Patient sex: M
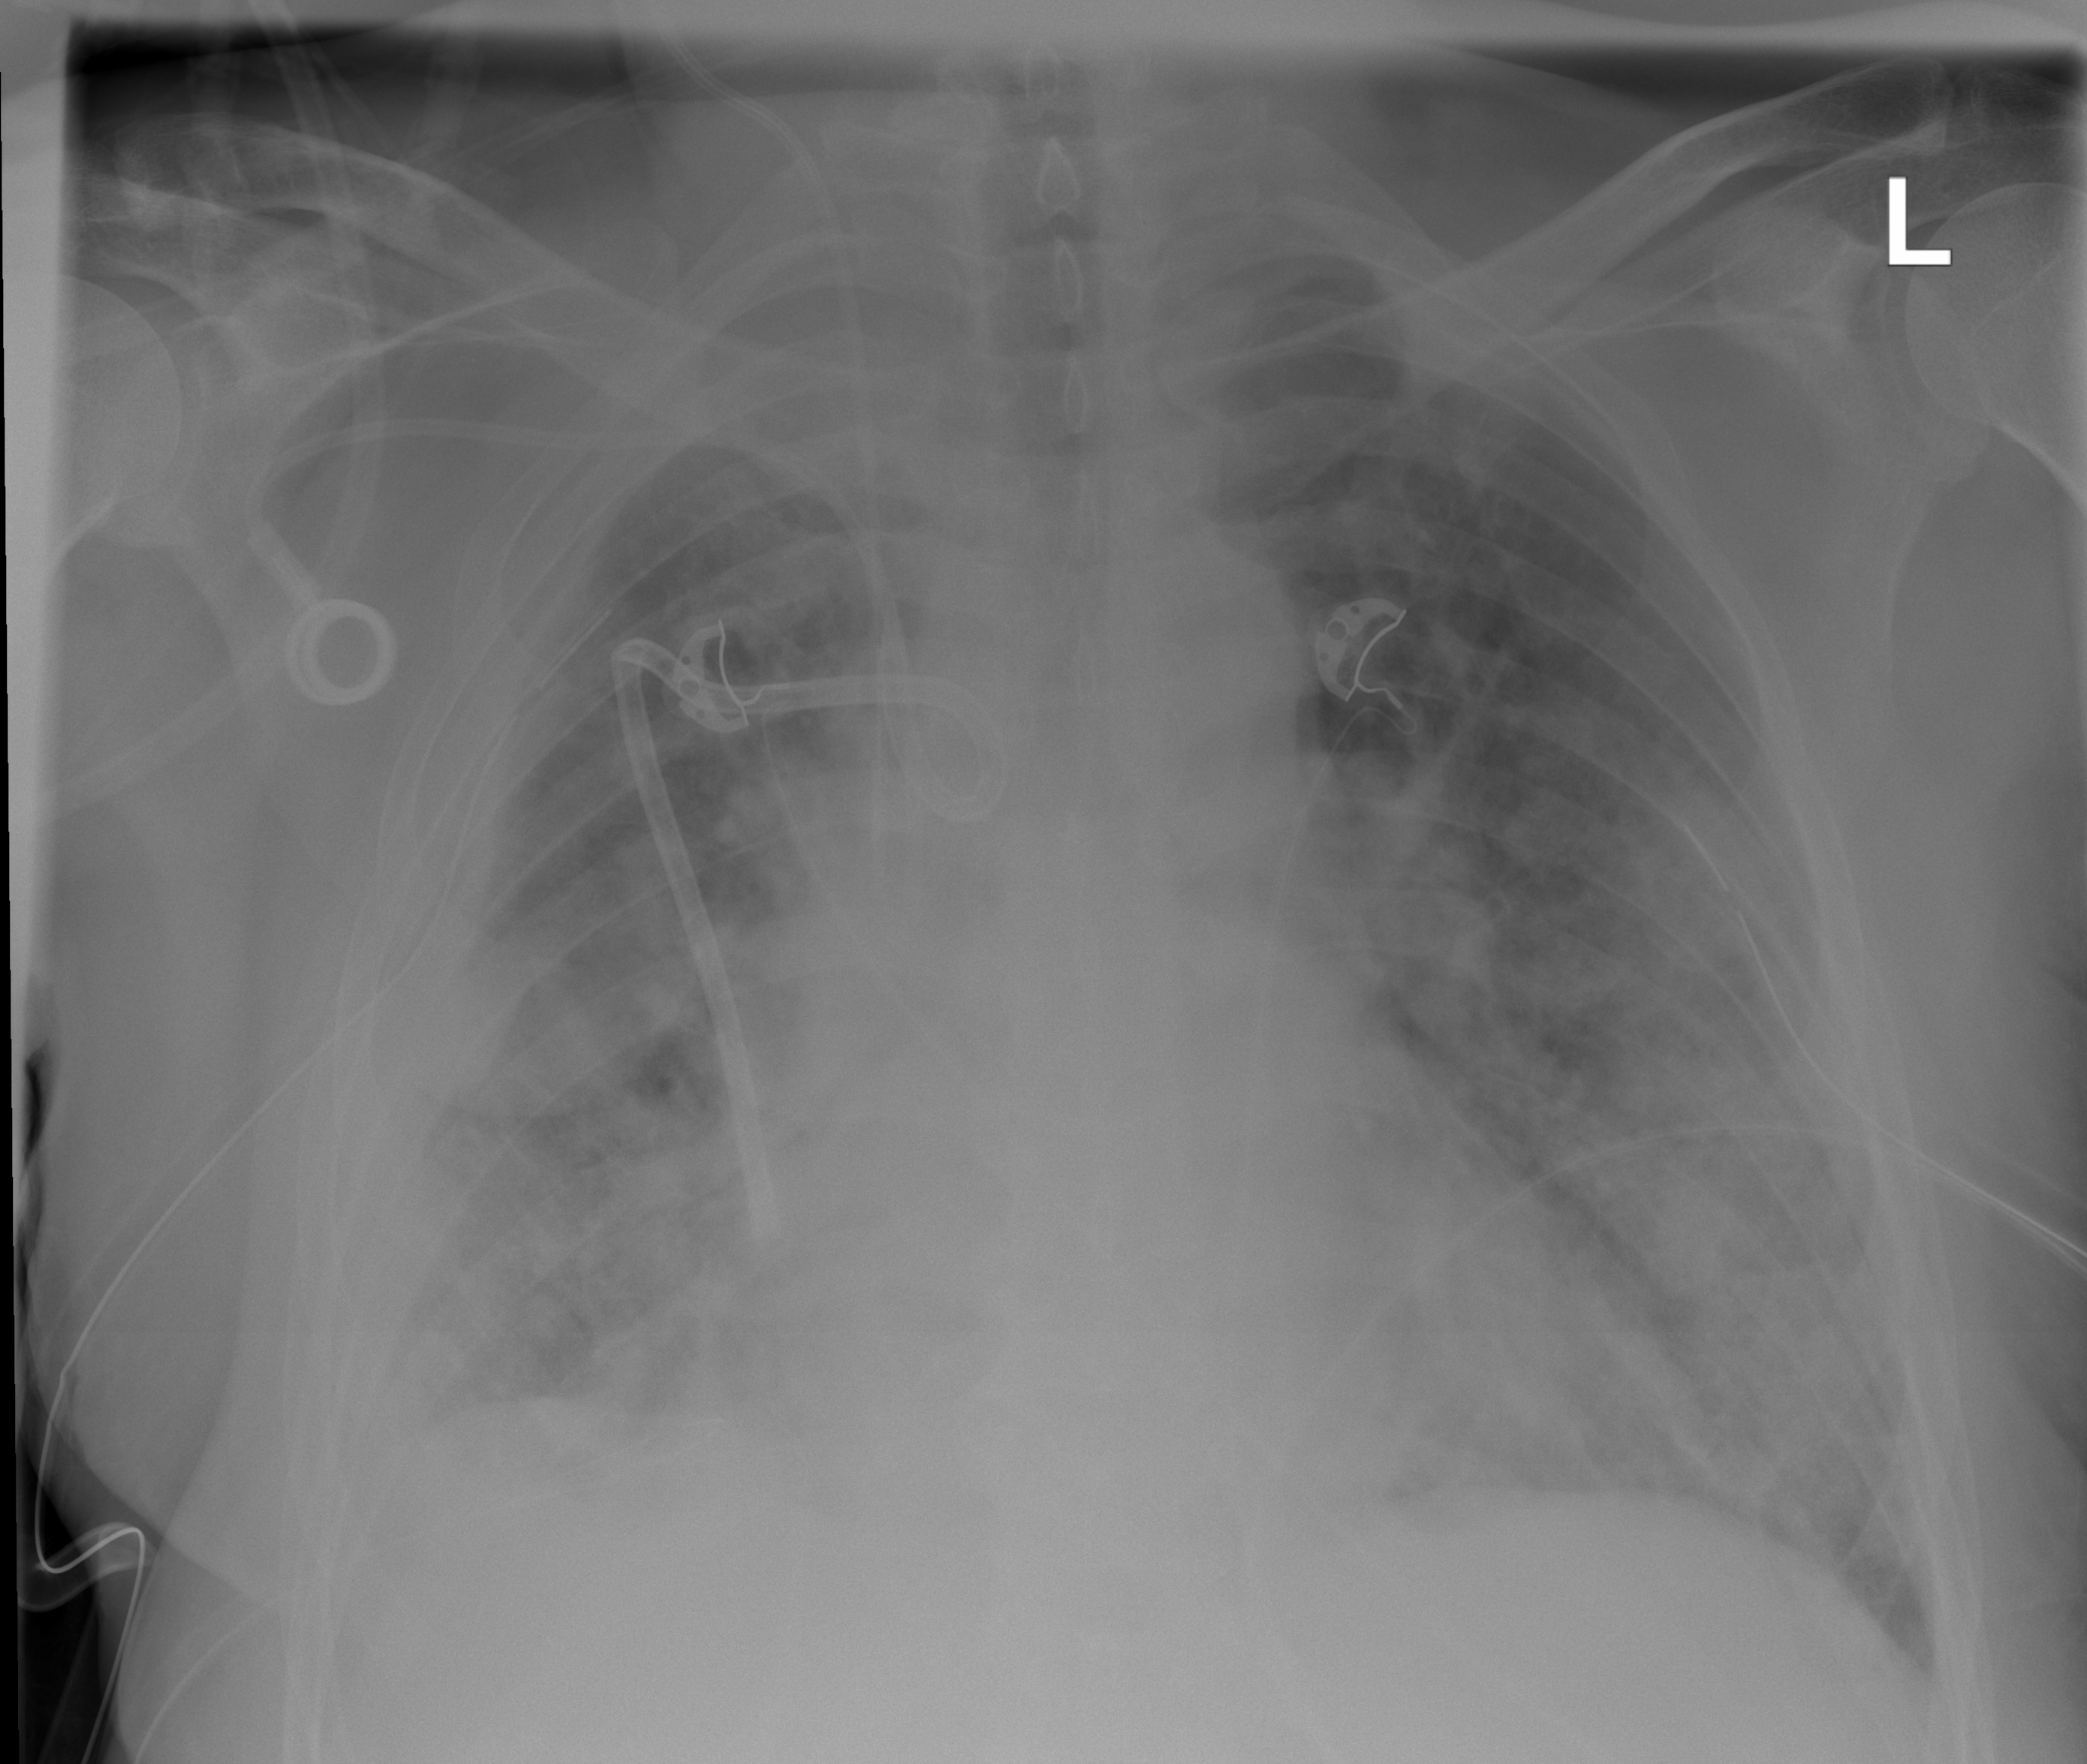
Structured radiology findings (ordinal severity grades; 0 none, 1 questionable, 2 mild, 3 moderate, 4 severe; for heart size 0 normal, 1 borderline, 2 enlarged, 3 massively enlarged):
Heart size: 2
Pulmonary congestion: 2
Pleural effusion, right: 2
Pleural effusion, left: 0
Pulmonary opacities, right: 3
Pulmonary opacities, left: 2
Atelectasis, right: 2
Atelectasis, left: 2